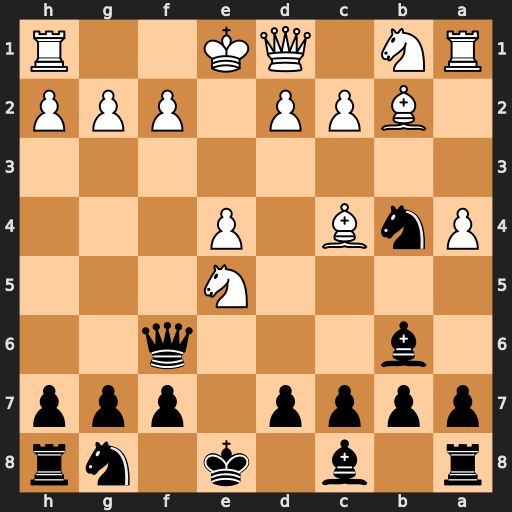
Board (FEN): r1b1k1nr/pppp1ppp/1b3q2/4N3/PnB1P3/8/1BPP1PPP/RN1QK2R
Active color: b
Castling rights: KQkq
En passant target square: -
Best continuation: Qxf2#